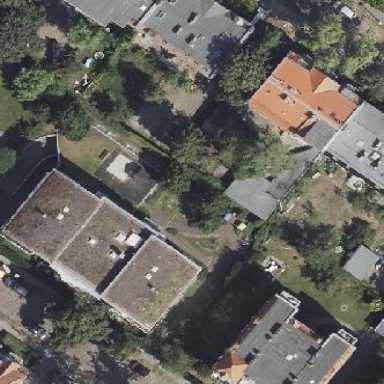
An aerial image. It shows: View of apartment building.